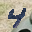
Label: 4